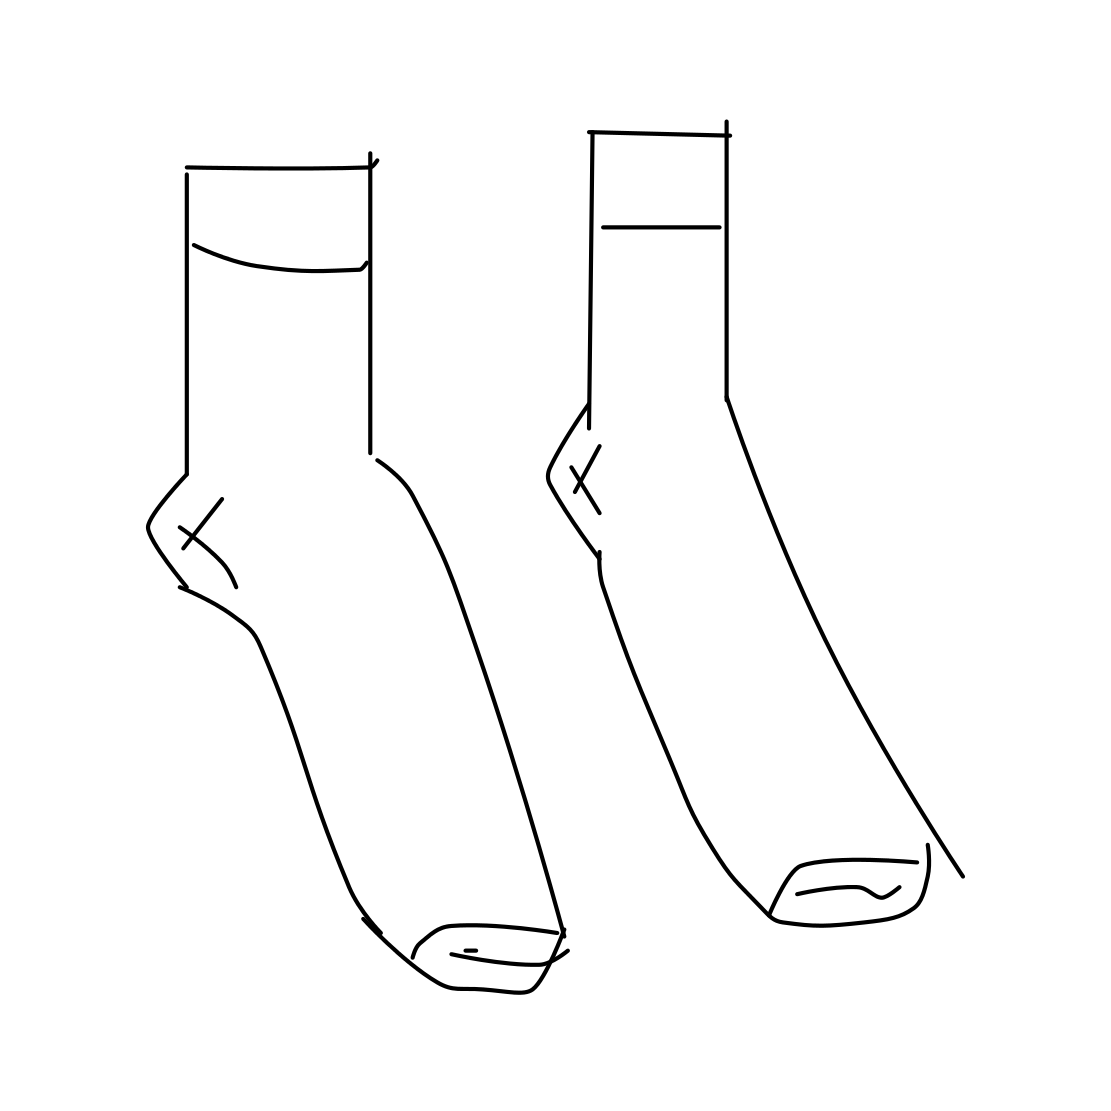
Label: socks